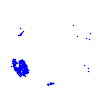
Particle: electron